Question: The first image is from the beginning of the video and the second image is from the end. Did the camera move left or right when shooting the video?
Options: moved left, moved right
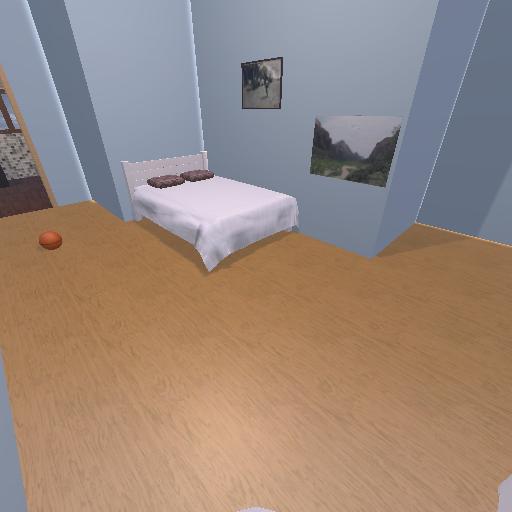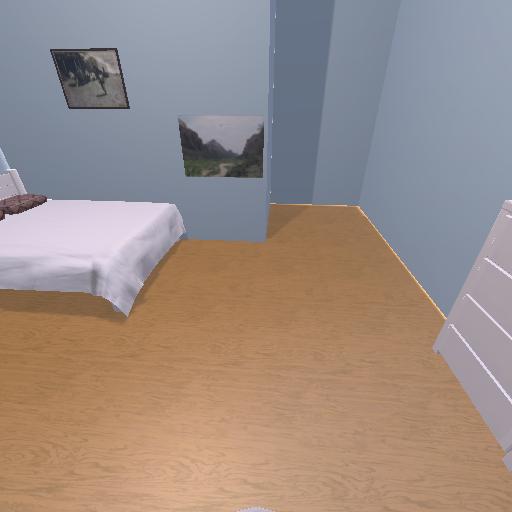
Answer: moved left